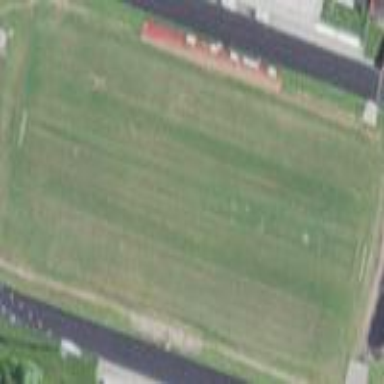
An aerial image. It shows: Pitch for American football.